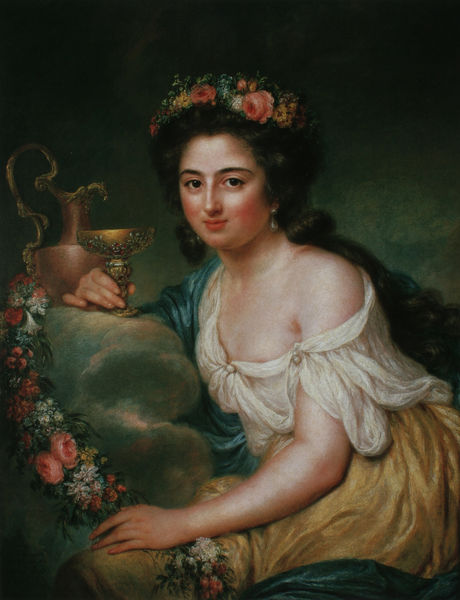
Titel: Henriette Herz
Künstler: Anna Dorothea Therbusch
Standort: Berlin
Institution: Alte Nationalgalerie
Schlagwörter: berg, blau, dunkel, gemälde, hand, haut, nackt, umhang, wasser, weiß, gelb, grün, landschaft, mädchen, ocker, sitzen, ausschnitt, blume, blumen, braun, brust, finger, frankreich, frau, glas, haar, hintergrund, kleid, mund, nase, ohrring, orange, profil, raum, schmuck, schwarz, blick, blüten, dame, rose, rosen, rot, tuch, beige, rock, jung, wand, arm, arme, augen, barock, bluse, falten, gesicht, haarschmuck, inkarnat, knoten, lang, samt, stein, bildnis, hals, hände, portrait, porträt, zweige, land, gewand, gold, haare, kelch, lange haare, mantel, pose, reich, sitzend, tücher, innen, ohrringe, girlande, tänzerin, dekolletee, frontal, lippe, locken, perlen, rokoko, rosa, schulter, schön, seide, rund, kanne, krug, vase, adelige, lächeln, brüste, farbig, wangen, sofa, modell, fels, weis, kissen, wein, dick, duktus, zopf, glanz, erotisch, knöpfe, fein, weste, entblösst, geschlossen, geneigt, frühling, becher, schulterfrei, keller, gefäß, zinn, gestützt, orient, sex, kupfer, portait, posieren, allegorie, kranz, flora, göttin, braue, rom, verziert, karaffe, geflochten, entblöst, blumenkranz, blütenkranz, blumengirlande, blumenranke, pokal, gerafft, chouch, ohringe, gülden, emblem, grü, rosenkranz, tropfen, haartracht, anmut, klassisch, gral, feston, ghirlande, geschmückt, decken, voll, weinkelch, sitzens, muns, sinnlichkeit, blidnis, körperbetont, umhanf, incarnat, langes haar, standesporträt, blumenkette, energisch, rollenportrait, freie schulter, grünzweige, hemt, ssofa, weinschale, böuse, frau mit kelch, rasenbank